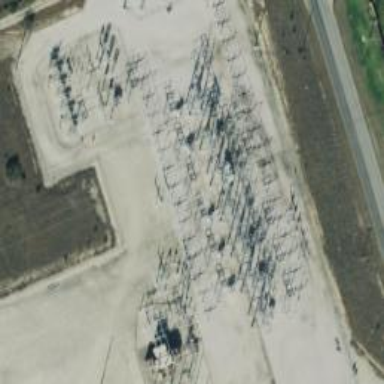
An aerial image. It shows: Switch used for power control.